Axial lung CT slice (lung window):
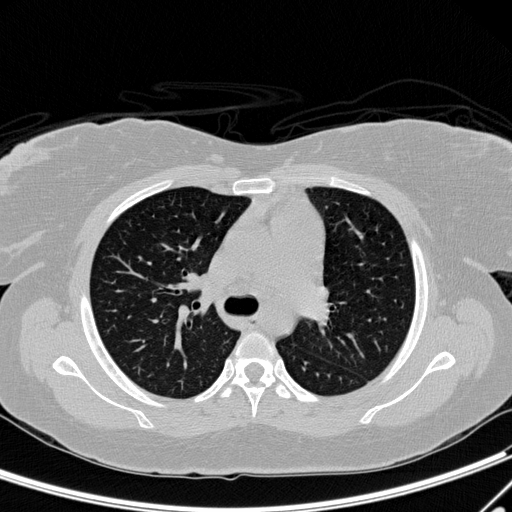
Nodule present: no